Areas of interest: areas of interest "Botanical Garden"
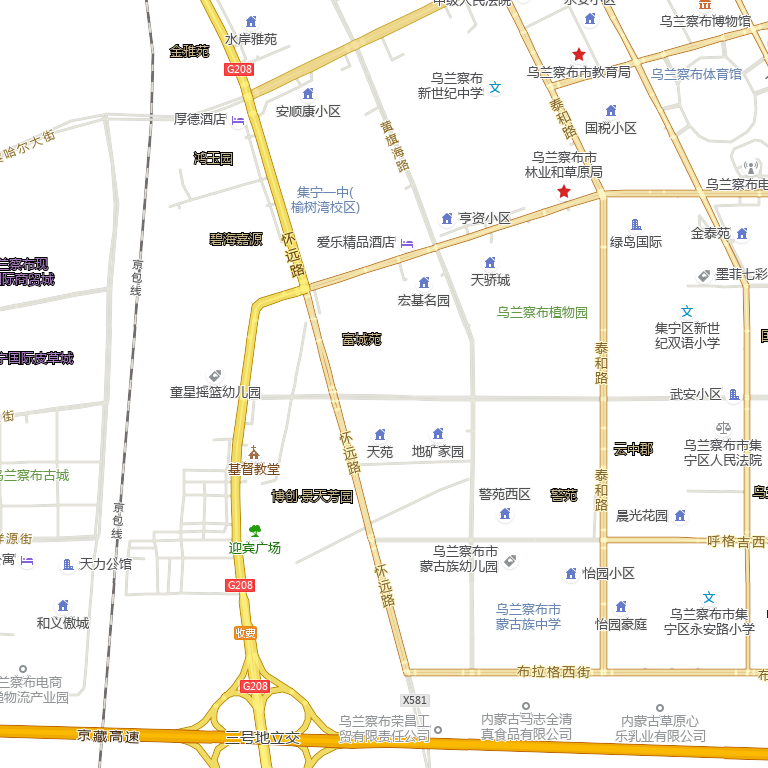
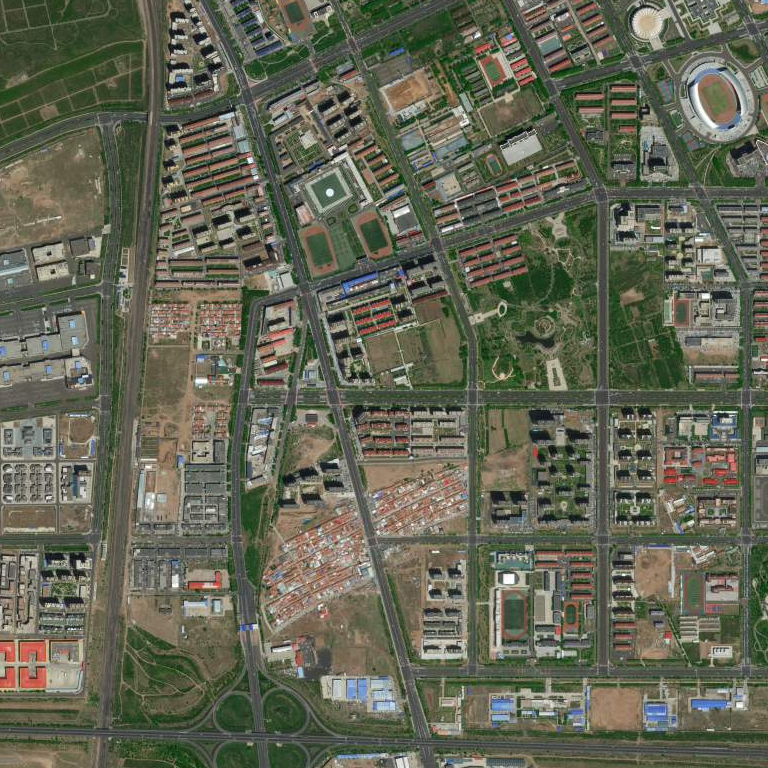